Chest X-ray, AP view. Patient: 34 years old, sex M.
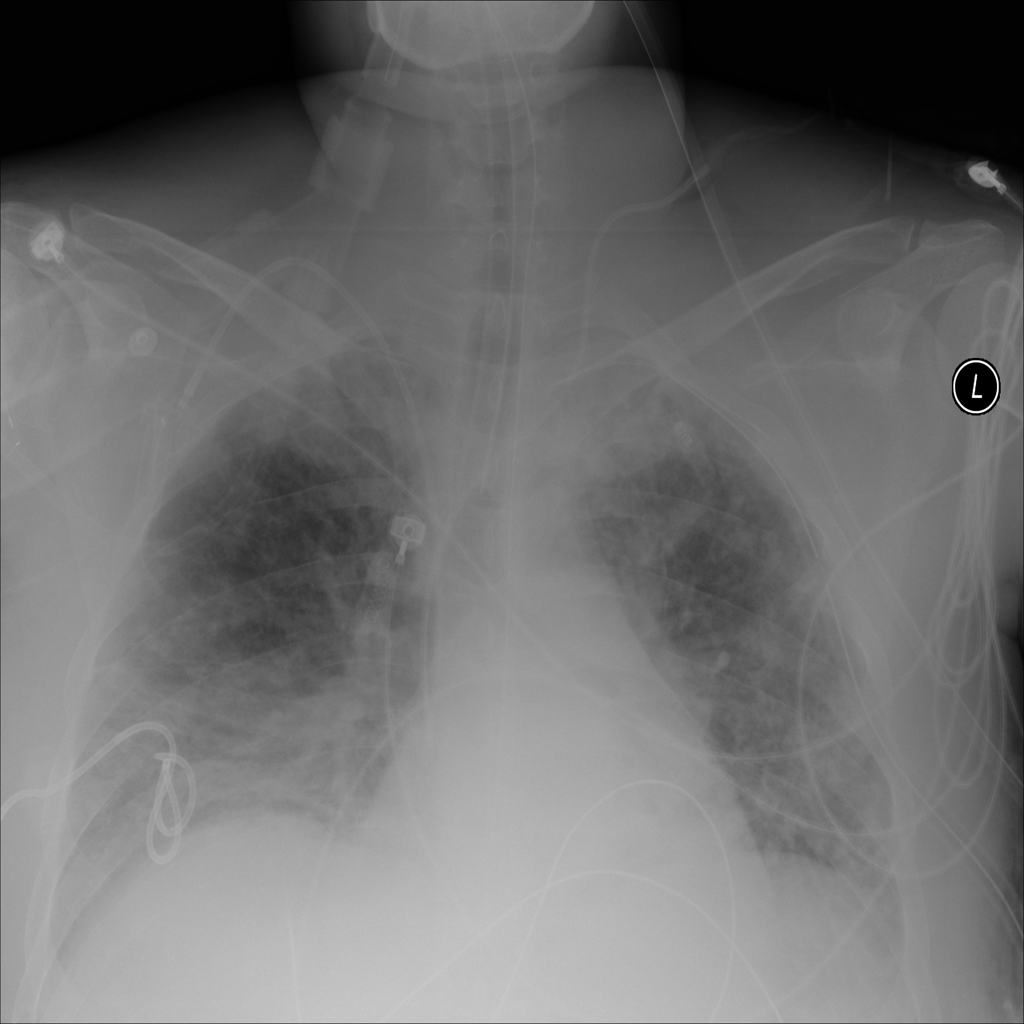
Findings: Effusion